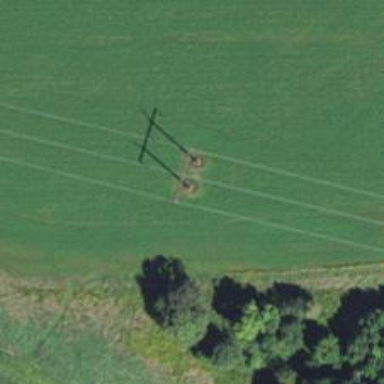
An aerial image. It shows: Power tower.